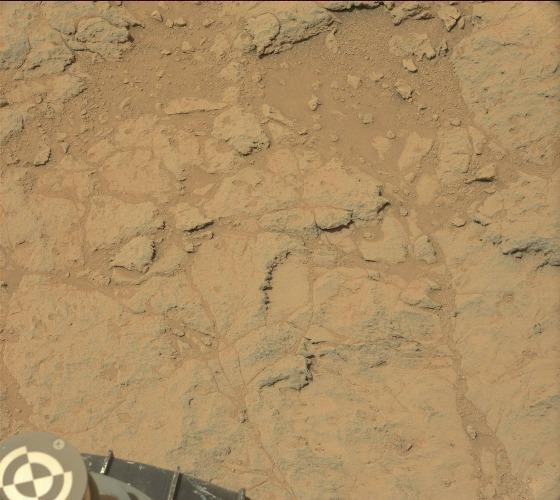
Terrain classes present: Background, Bedrock, Gravel / Sand / Soil, Rock